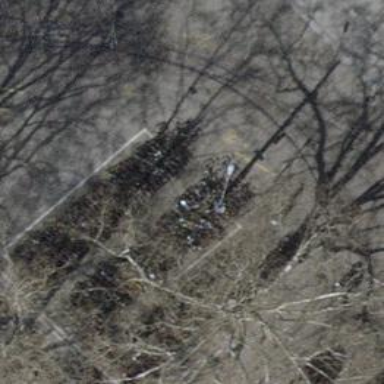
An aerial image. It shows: Bicycle repair station.